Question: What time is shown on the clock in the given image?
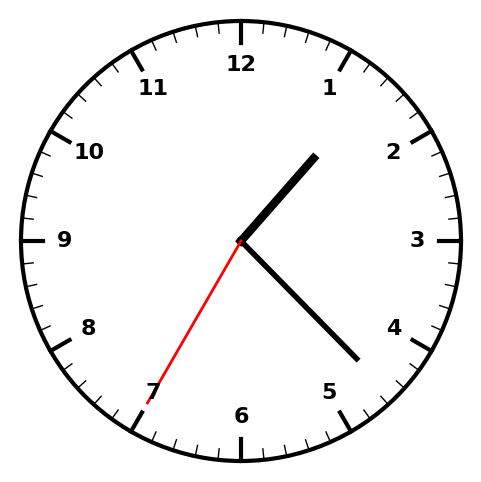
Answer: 01:22:35